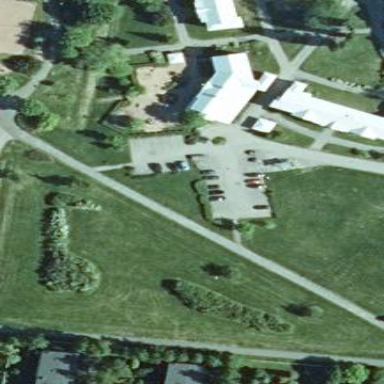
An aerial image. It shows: Park.